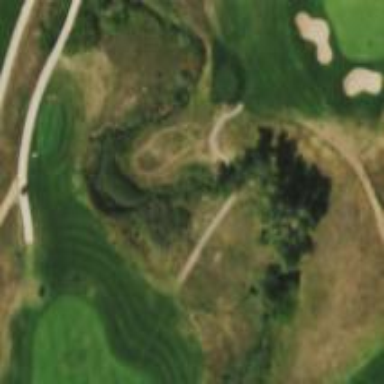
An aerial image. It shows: Service road designated as golf cart path.